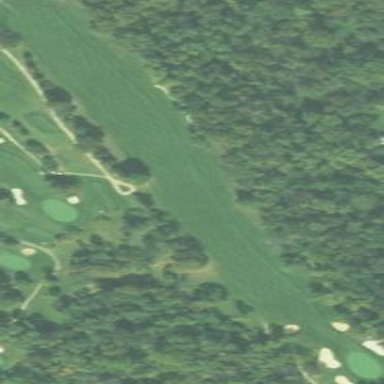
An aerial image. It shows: Grassy area designated as golf fairway.